Field crop: tomato
Growth stage: 2
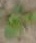
Species: solanum